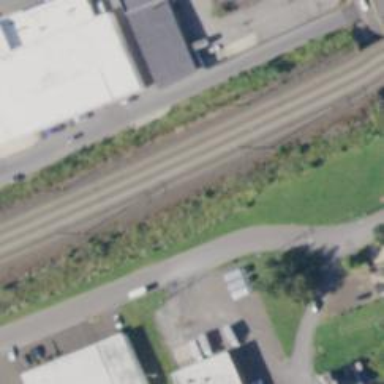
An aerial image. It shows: Railway track with contact lines for electrification.